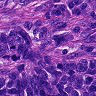
Metastatic tissue present: yes